Question: Count the number of objects in the diagram.
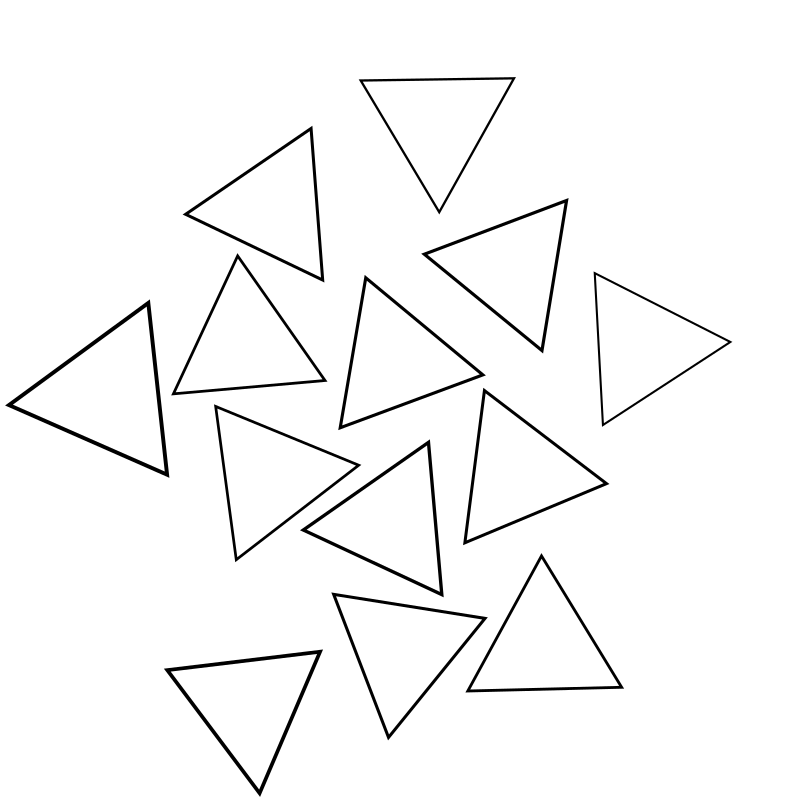
Answer: 13